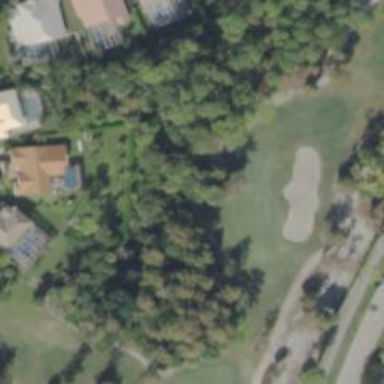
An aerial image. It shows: View of golf hole.